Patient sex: M
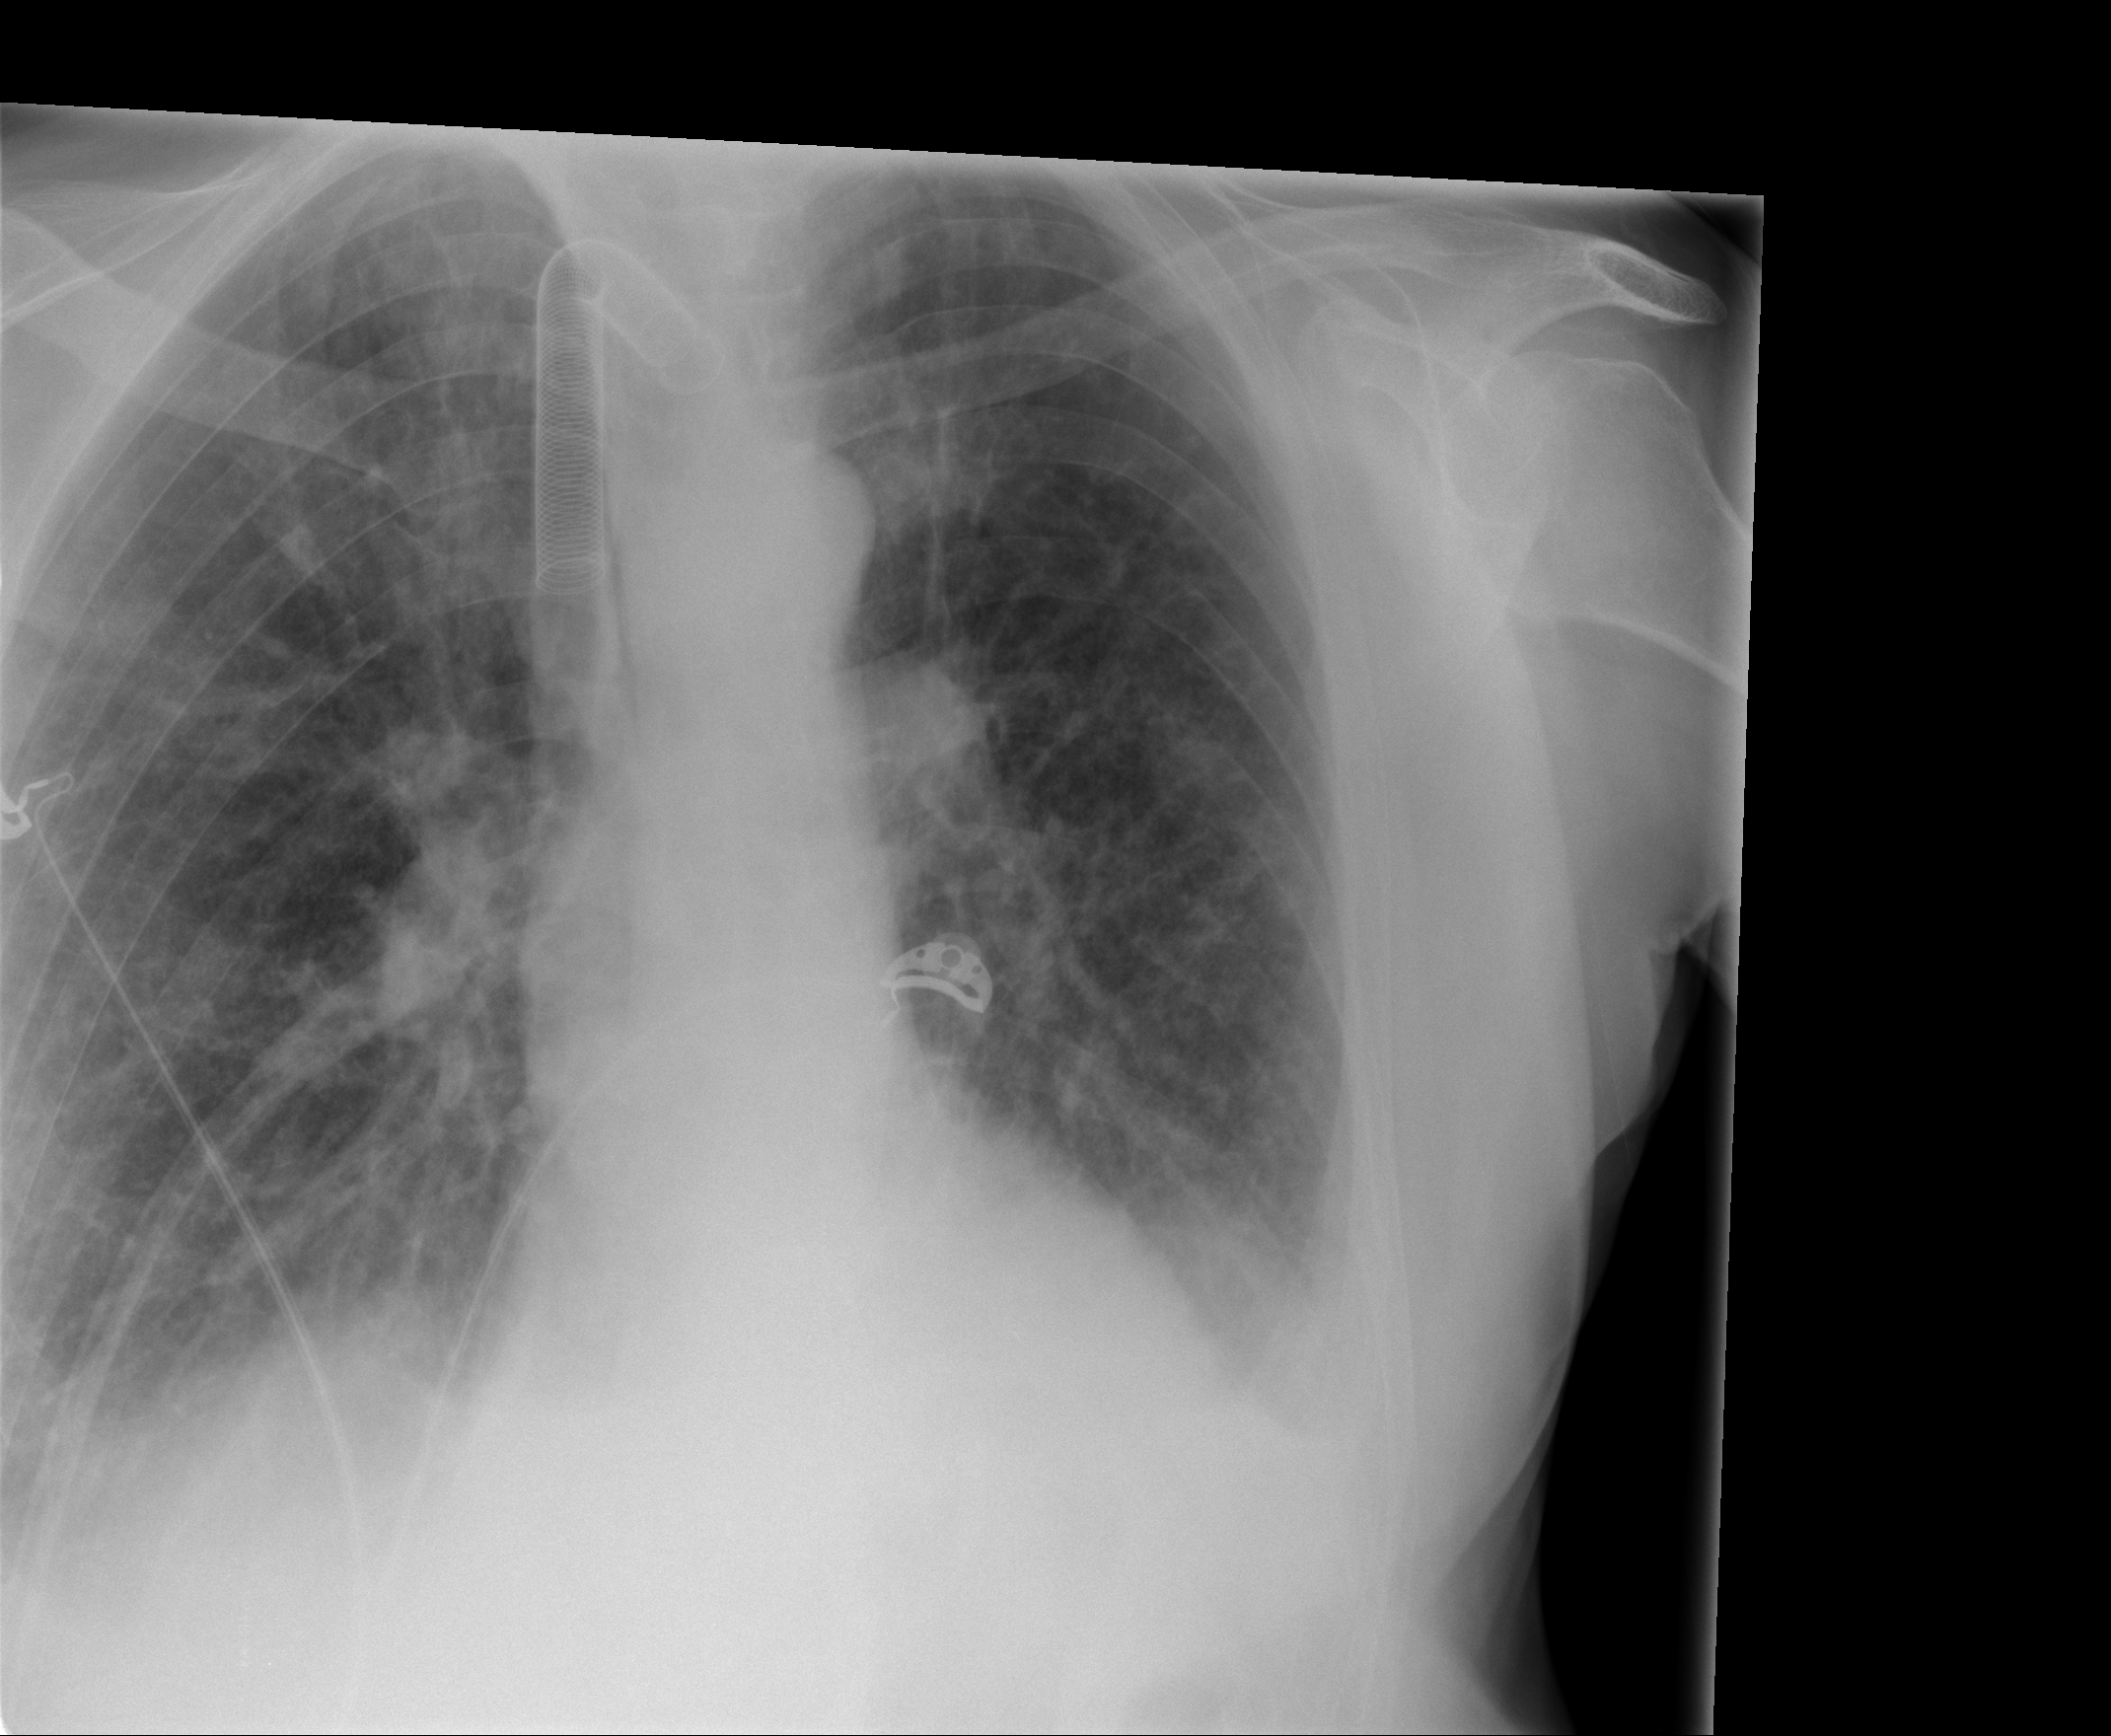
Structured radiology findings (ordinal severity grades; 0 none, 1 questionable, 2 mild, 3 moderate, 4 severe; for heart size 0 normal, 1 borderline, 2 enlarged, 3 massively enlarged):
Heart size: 1
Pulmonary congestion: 2
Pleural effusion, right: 2
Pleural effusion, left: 2
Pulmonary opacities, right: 2
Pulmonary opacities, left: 1
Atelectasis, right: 2
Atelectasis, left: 2